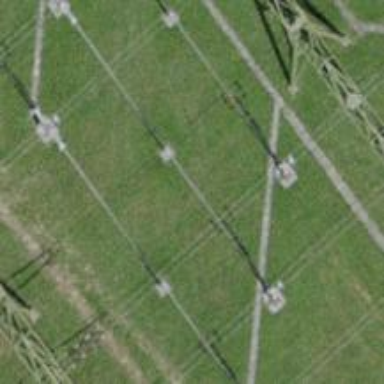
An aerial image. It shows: Switch for power supply.